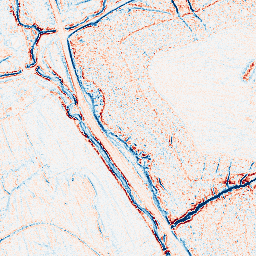
Category: edge_preserving
Decomposition family: anisotropic_diffusion
Decomposition parameters: iterations: 5
kappa: 100
gamma: 0.15
Upsampling method: lanczos
Upsampling parameters: scale: 4
Upsampling scale: 4